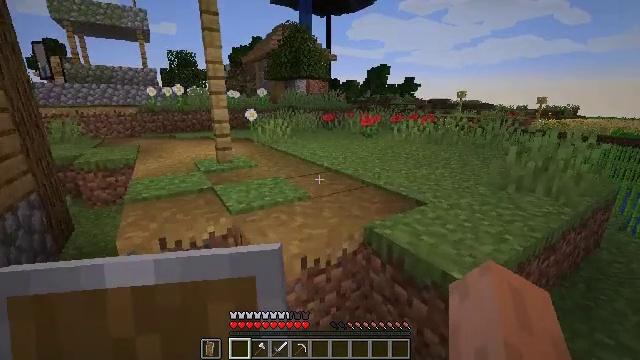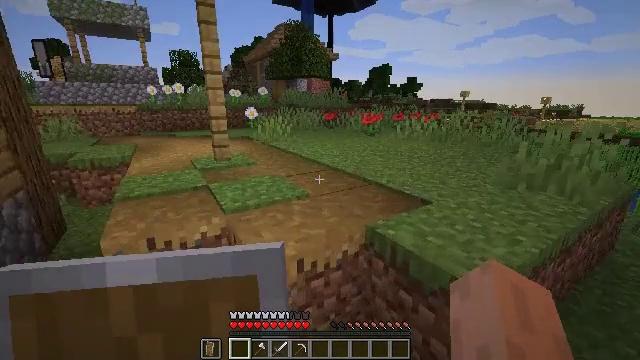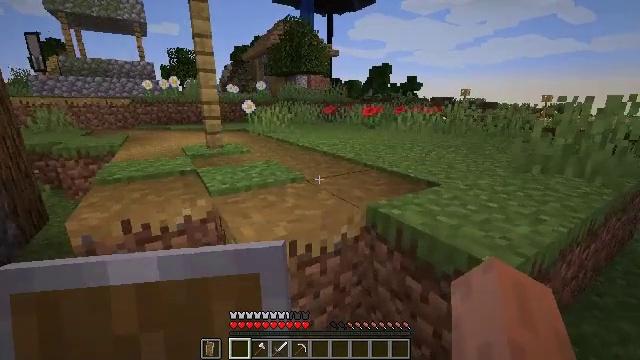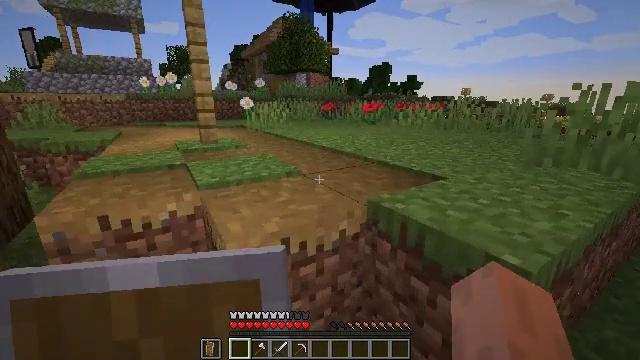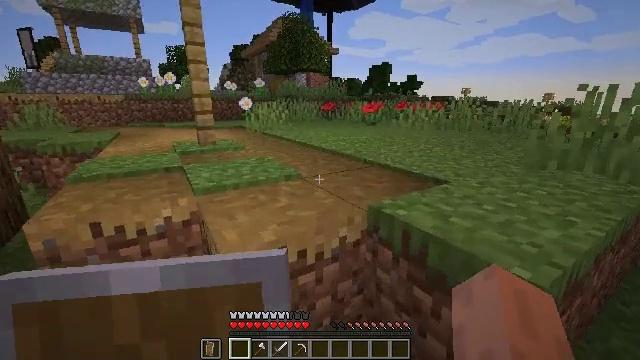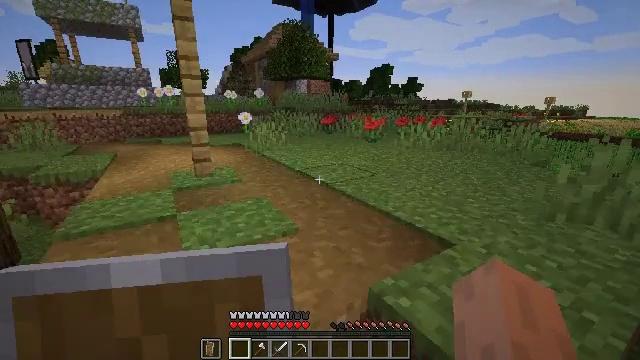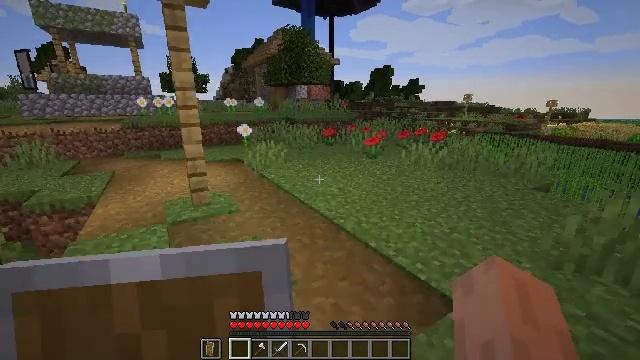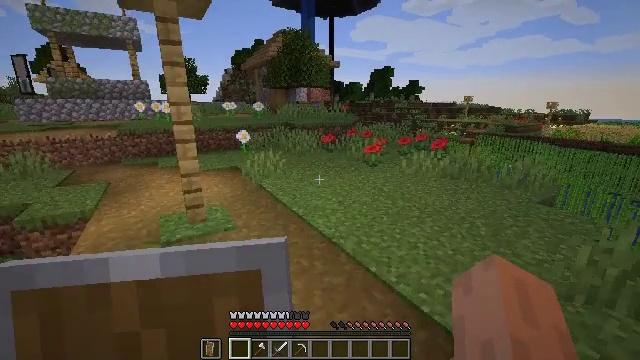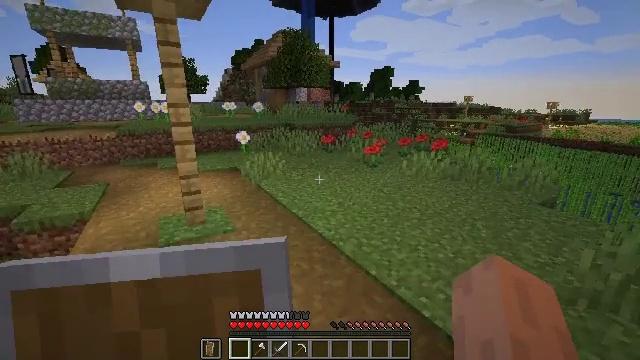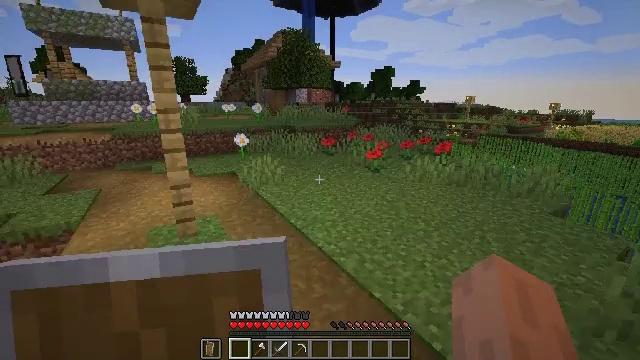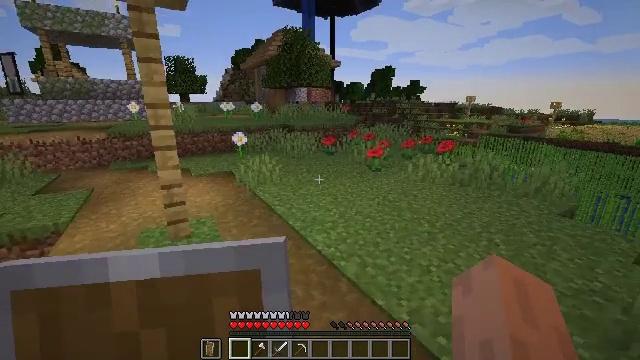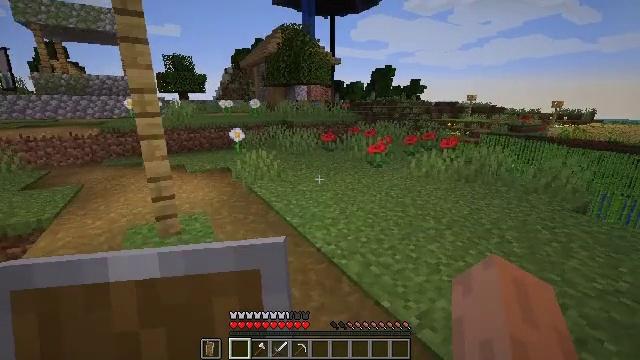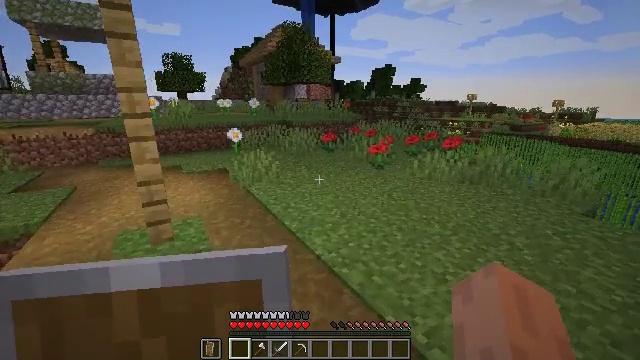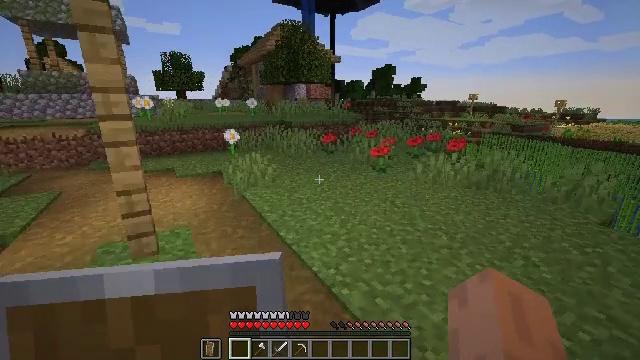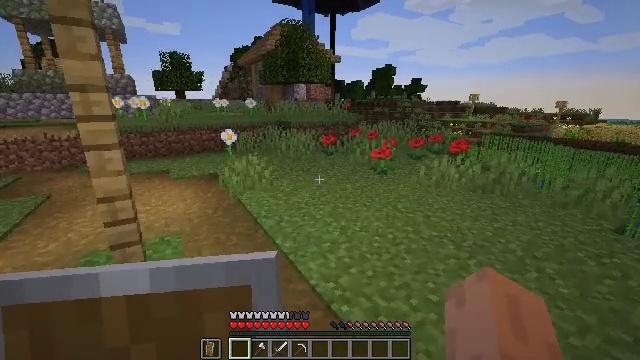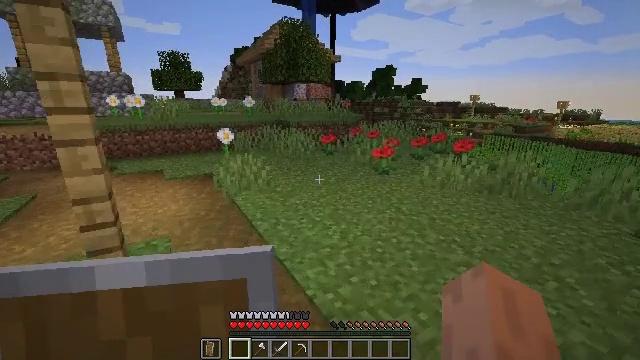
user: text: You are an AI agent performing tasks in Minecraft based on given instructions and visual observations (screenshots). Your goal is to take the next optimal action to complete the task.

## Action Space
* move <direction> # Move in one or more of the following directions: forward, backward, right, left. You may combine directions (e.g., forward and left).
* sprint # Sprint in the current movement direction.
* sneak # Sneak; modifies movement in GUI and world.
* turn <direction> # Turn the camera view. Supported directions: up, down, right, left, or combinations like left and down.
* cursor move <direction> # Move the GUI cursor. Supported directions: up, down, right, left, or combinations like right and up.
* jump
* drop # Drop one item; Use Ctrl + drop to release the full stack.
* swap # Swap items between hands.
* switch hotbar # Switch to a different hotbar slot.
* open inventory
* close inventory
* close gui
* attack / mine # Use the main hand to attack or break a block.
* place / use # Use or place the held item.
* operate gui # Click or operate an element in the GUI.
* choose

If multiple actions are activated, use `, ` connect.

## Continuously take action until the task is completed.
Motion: motion action
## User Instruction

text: craft item air
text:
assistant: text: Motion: move forward
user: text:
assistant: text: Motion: move forward
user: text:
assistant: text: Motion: move forward
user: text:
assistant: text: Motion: move forward, jump
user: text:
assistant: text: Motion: move forward, jump
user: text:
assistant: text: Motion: move forward, jump
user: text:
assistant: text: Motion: move forward
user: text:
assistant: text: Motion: move forward
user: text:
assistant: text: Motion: move forward
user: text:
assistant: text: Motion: move forward
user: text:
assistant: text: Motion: move forward
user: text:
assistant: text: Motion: move forward
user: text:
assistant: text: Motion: move forward
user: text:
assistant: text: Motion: move forward
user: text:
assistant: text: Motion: move forward
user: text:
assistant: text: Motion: move forward
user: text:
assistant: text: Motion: move forward
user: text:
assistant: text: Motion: move forward
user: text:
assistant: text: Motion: move forward
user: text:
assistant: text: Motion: move forward
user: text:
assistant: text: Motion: move forward
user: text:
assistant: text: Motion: move forward
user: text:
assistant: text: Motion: move forward
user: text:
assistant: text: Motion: no_op
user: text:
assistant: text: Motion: turn right and up
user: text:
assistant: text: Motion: turn right and up
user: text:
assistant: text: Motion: turn right
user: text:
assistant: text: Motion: turn right and down
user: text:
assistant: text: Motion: turn right
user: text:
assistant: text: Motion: turn up